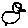
Label: bird